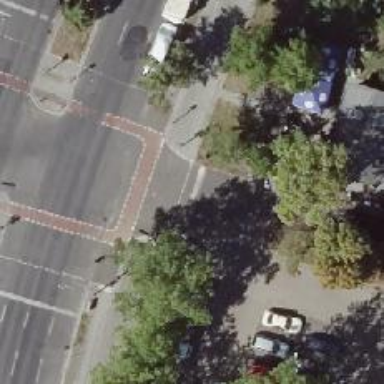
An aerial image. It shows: Road with traffic signals.